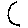
Label: moon